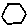
Label: hexagon